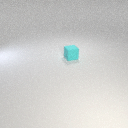
small cyan rubber cube